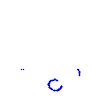
Particle: proton